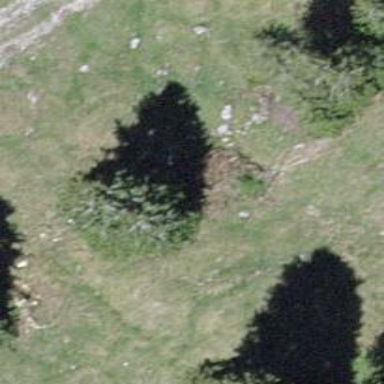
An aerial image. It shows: Needle-leaved tree in natural setting.